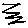
Label: zigzag